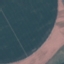
Land use / land cover: AnnualCrop